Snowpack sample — Snodgrass Mountain, Crested Butte, Colorado (2/4/25, 12:06 PM MST)
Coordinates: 38.923, -106.968
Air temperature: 35 °F
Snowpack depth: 80 cm
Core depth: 80 cm
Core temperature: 32 °F
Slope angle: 14°, slope face: 78°
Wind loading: low
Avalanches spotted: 0
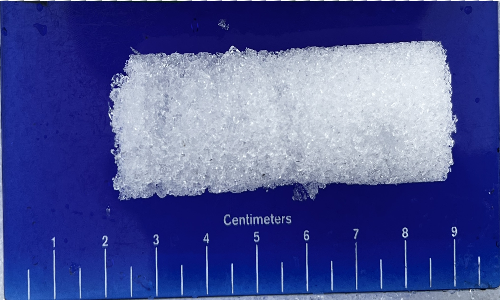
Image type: core
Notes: No avalanches nearby, unusually warm weather for the last month reported by residents, Collected 25 yards from treeline